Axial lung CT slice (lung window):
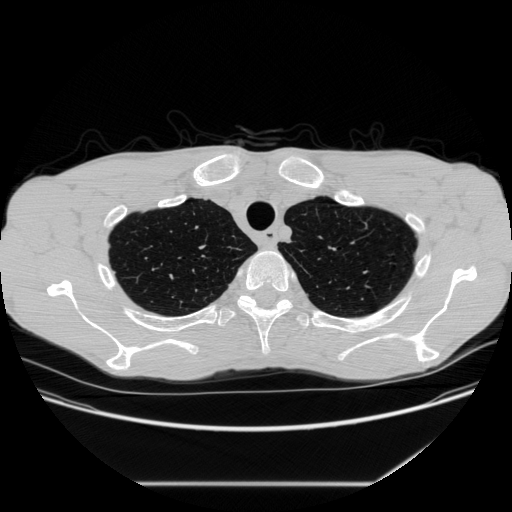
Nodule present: no